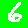
Digit: 6